Field crop: maize
Growth stage: 1
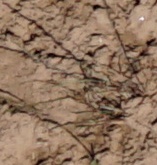
Species: lolium